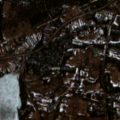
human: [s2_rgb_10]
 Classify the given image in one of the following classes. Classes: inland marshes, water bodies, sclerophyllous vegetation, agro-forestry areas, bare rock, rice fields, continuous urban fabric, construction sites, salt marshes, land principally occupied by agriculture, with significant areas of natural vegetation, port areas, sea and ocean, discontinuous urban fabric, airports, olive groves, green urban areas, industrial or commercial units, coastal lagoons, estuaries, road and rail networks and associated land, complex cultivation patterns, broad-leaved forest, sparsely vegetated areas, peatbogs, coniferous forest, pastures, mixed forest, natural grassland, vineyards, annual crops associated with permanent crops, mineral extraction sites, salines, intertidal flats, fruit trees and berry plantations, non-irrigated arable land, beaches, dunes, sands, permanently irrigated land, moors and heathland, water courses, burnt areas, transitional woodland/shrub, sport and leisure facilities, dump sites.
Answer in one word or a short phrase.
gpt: land principally occupied by agriculture, with significant areas of natural vegetation, coniferous forest, mixed forest, transitional woodland/shrub, water bodies